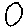
Label: circle